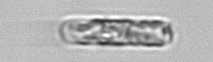
Label: Dactyliosolen_fragilissimus